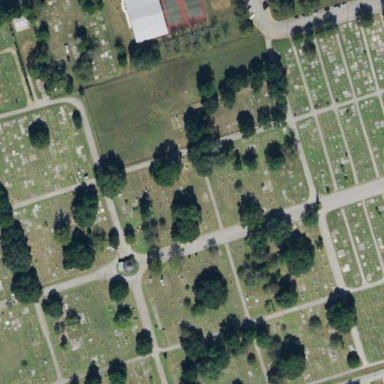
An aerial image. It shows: Cemetery.